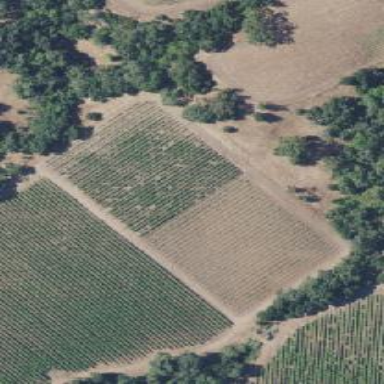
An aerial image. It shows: Vineyard where grapes are grown.